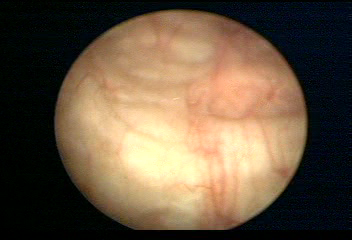
Modality: WLC
Class: Normal mucosa
Bladder cancer association: No